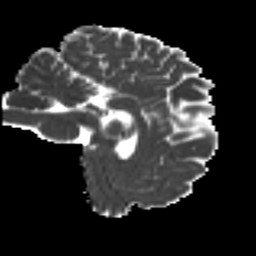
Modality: MD
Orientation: sagittal
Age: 24
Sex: male
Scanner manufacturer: ge
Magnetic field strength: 3 T
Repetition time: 7.8 s
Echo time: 0.0606 s